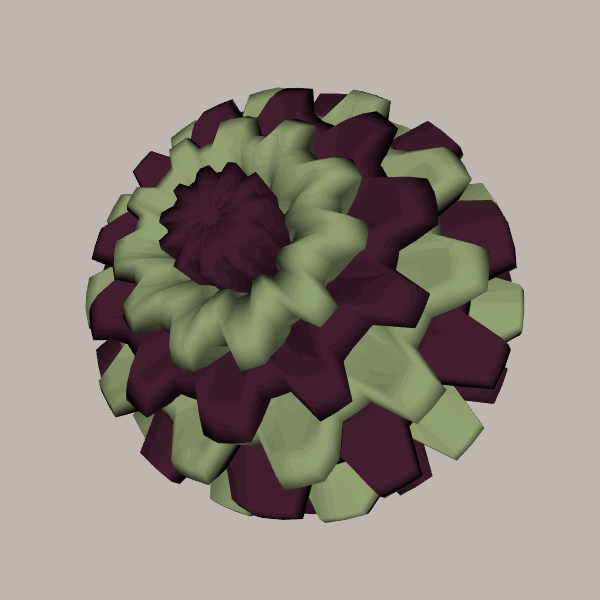
Background: light